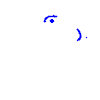
Particle: kaon